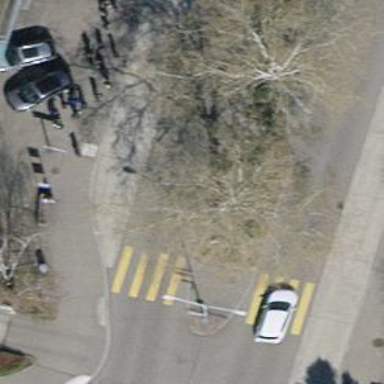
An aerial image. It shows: Bus stop with designated public transport stop position.